Aerial crown-view tile of a tropical tree (Barro Colorado Island, Panama), acquired 20250217:
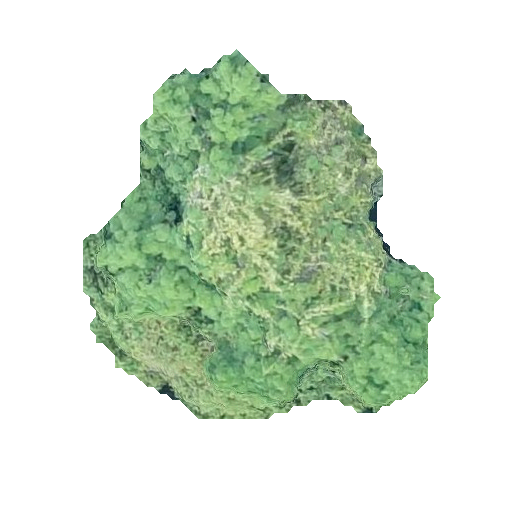
Species: Hura crepitans
GBIF accepted scientific name: Hura crepitans
Crown area: 132.155 m²